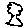
Label: tree